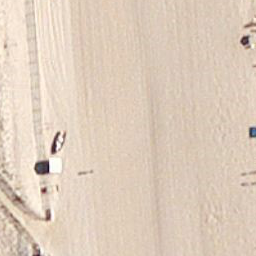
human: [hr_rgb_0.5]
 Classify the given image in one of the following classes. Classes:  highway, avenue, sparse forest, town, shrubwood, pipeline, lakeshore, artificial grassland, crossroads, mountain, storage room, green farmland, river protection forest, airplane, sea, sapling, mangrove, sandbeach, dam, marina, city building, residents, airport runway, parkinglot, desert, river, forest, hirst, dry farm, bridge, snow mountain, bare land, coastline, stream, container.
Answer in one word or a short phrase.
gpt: sandbeach